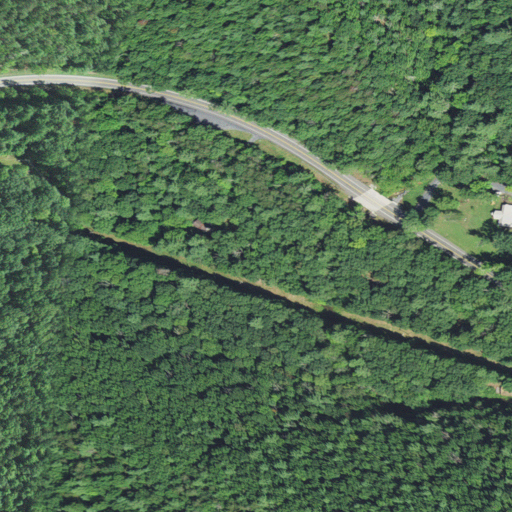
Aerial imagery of valley in Virginia named White Oak Draft containing mixed forest, deciduous forest, open development, low intensity development, evergreen forest, and grassland